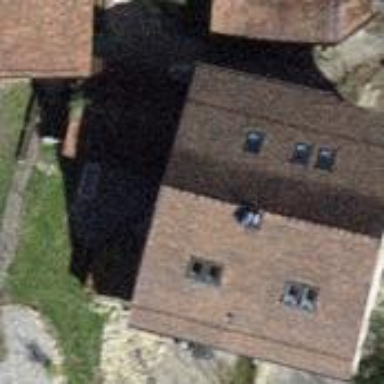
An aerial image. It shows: Building with tile roof.